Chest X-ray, AP view. Patient: 44 years old, sex M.
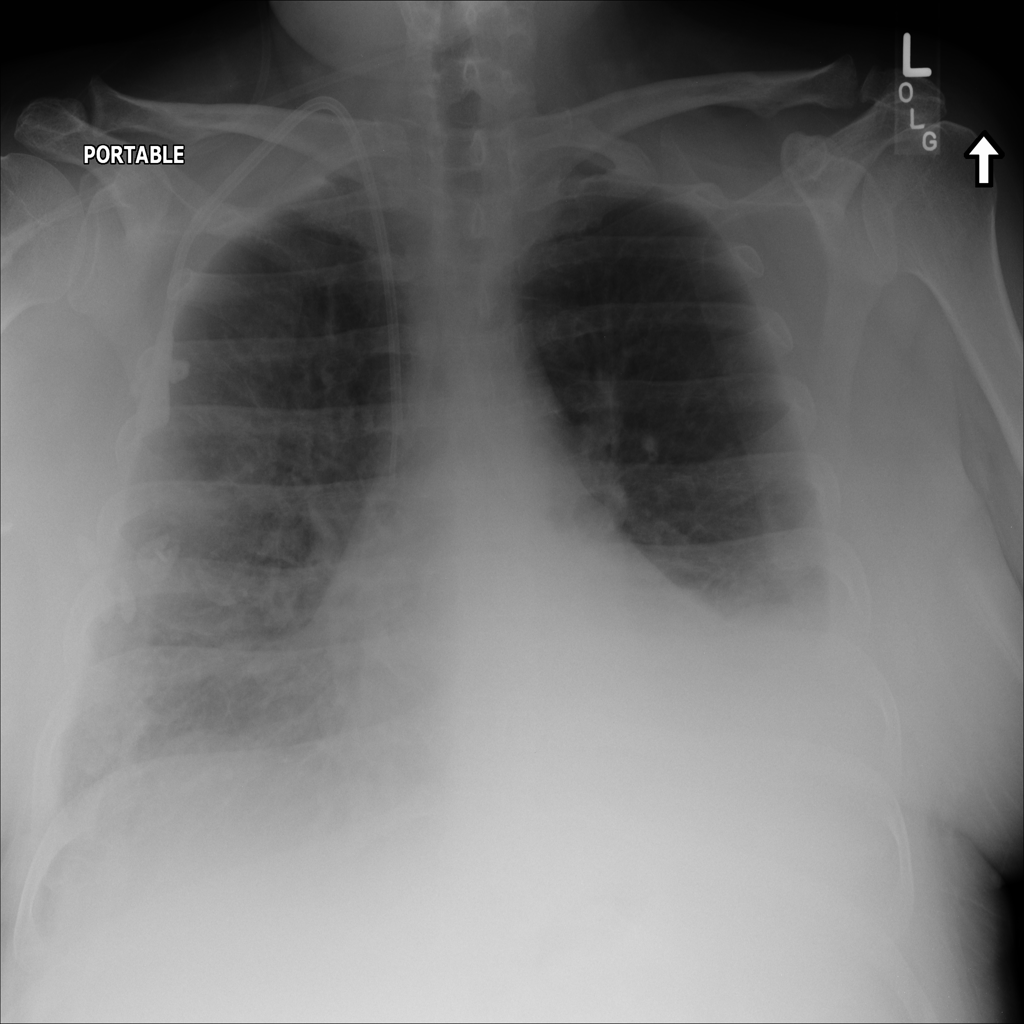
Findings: Consolidation